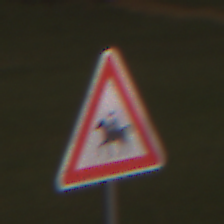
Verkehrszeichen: ReiterRechts
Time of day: Night
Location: Outdoor (Nature)
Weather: Clear
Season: NotSpecified
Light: Natural